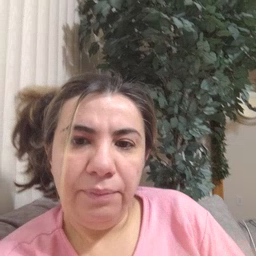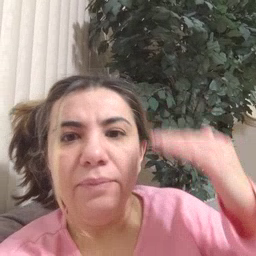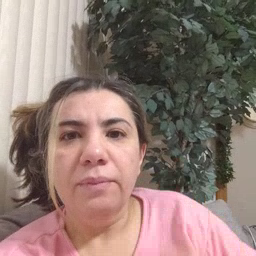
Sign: head